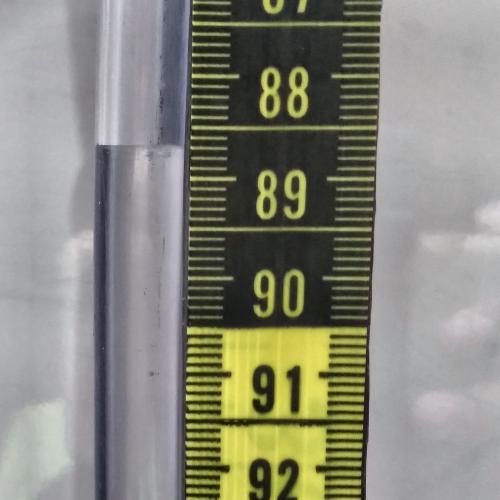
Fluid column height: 88.7 cm